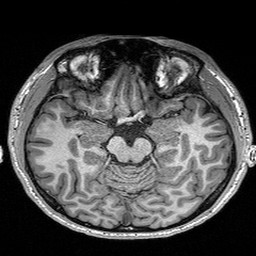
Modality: T1w
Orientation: coronal
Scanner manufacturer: siemens
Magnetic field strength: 3 T